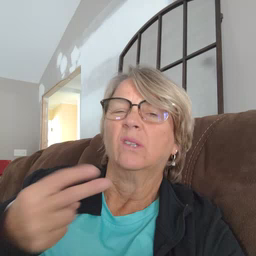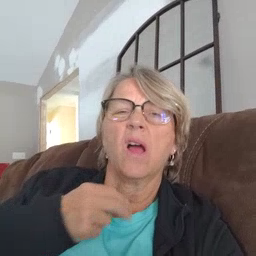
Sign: stuck